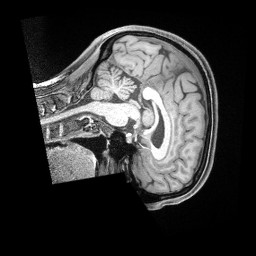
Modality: T1w
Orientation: sagittal
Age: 34
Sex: female
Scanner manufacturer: siemens
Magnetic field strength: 3 T
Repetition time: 2 s
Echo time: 0.00211 s